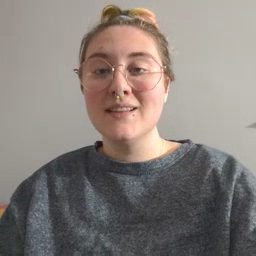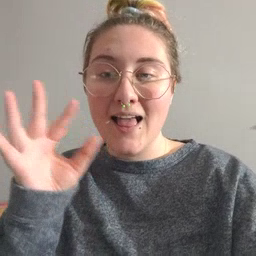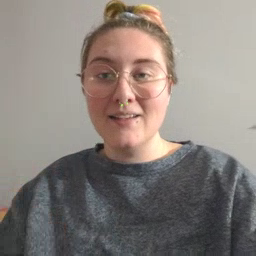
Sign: cat